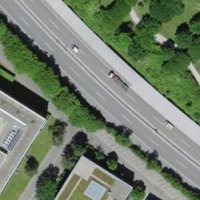
EUNIS habitat code: 57
Species observed at this site:
Acer pseudoplatanus